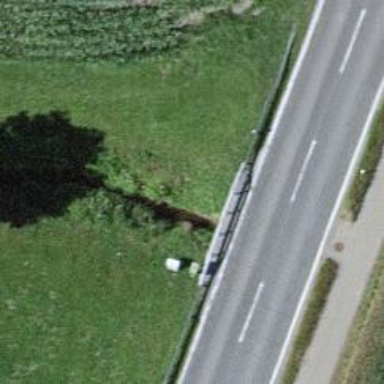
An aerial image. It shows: Culvert tunnel.